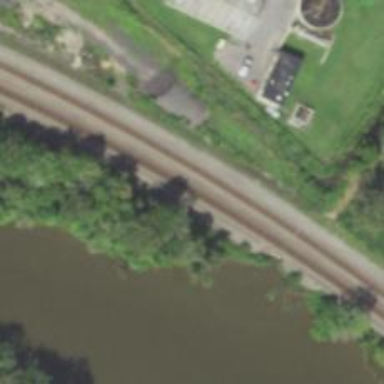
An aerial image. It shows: Railway track.